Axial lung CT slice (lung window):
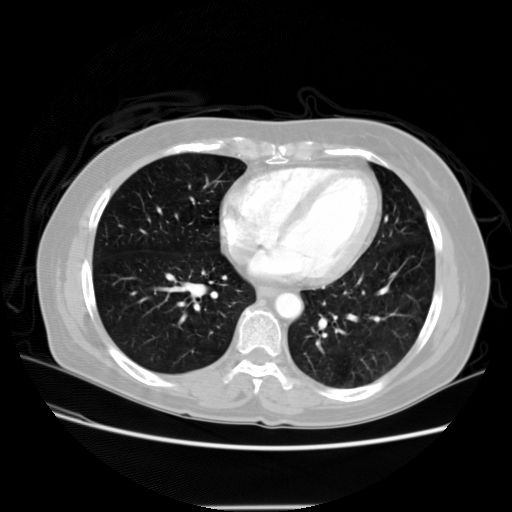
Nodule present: no